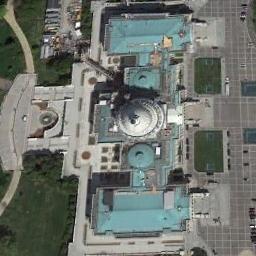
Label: church